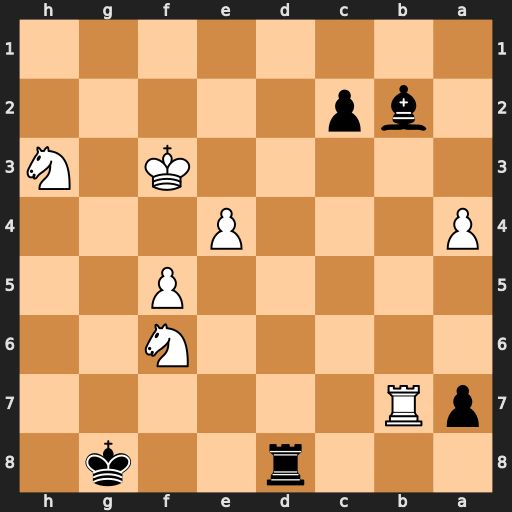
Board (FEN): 3r2k1/pR6/5N2/5P2/P3P3/5K1N/1bp5/8
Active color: b
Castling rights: -
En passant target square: -
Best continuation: Bxf6 Rc7 Rd3+ Ke2 Rc3 Rxc3 Bxc3